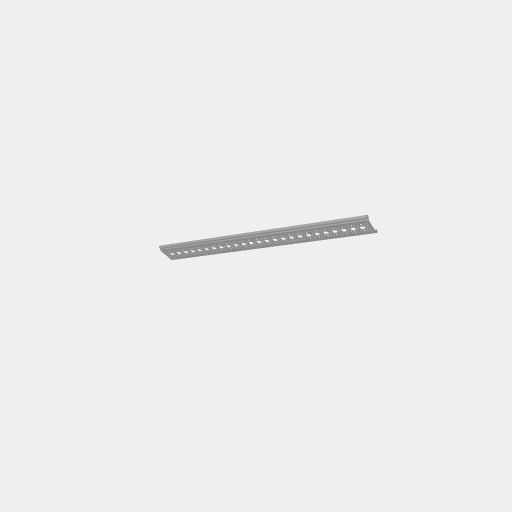
Part: RailChannel25H